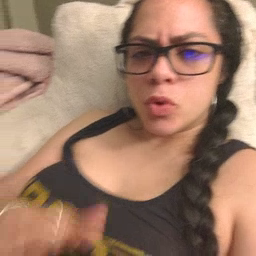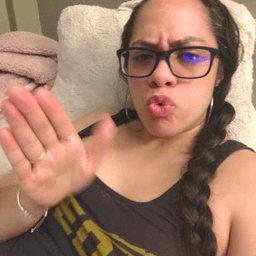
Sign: room